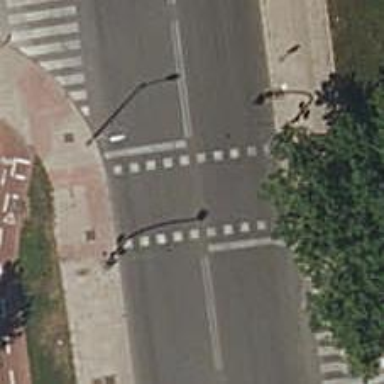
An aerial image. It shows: Road crossing with traffic signals.